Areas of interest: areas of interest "Home Furnishing and Building Materials Market"
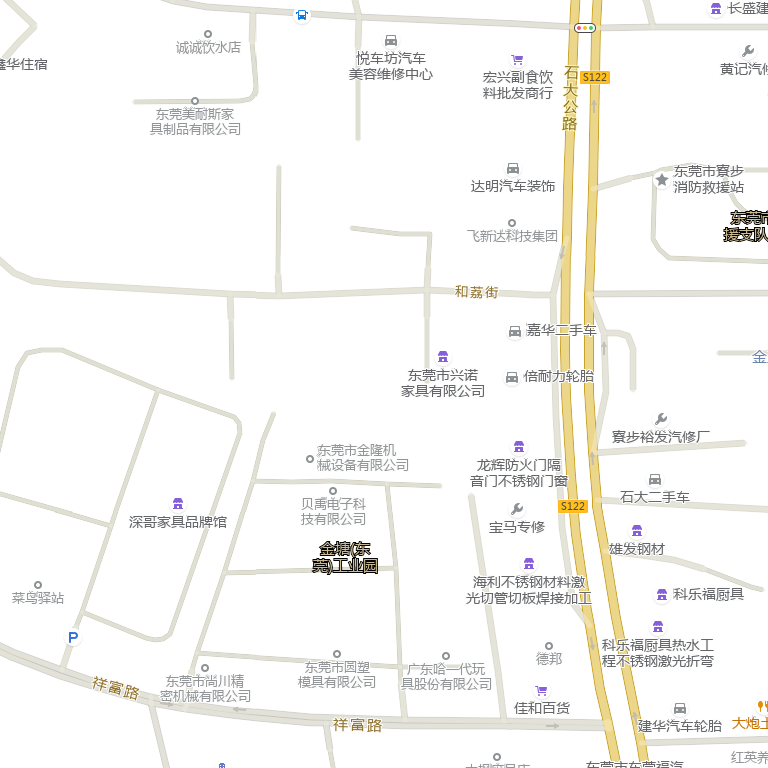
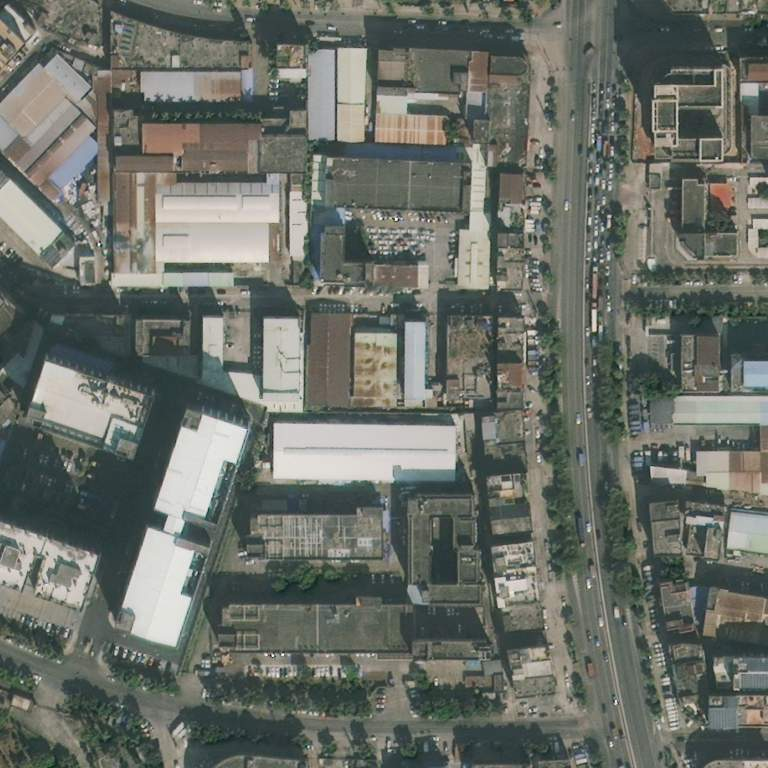